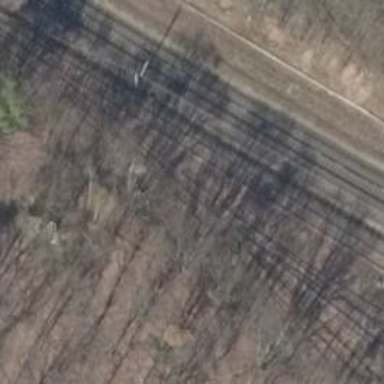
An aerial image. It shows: Railway switch.